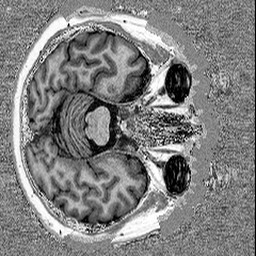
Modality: UNIT1
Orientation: axial
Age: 70
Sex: female
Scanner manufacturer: siemens
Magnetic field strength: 3 T
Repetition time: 5 s
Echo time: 0.00298 s